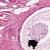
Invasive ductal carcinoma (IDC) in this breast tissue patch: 0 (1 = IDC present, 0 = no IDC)